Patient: sex M, age 55
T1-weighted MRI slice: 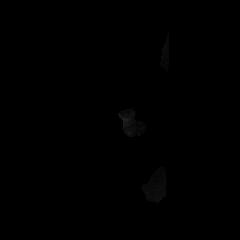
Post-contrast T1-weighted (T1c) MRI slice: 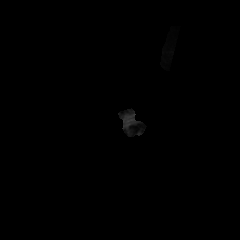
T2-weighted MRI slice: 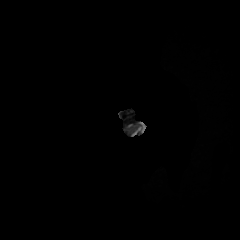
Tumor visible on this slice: no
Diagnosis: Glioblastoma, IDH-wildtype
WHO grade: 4